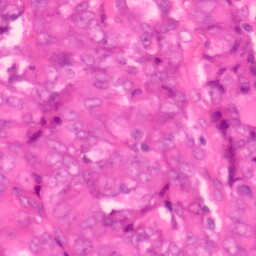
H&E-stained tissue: Colon